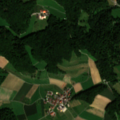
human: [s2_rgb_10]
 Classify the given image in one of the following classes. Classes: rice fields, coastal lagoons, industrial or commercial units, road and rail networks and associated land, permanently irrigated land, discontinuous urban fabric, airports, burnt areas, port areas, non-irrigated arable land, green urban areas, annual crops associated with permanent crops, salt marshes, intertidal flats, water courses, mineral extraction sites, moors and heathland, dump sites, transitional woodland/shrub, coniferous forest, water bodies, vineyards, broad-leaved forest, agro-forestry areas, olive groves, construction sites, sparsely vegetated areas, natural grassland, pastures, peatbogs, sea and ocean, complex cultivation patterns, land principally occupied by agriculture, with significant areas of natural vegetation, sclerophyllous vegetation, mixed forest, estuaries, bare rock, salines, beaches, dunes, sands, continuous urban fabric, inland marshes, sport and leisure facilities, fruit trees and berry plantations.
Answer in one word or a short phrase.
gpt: non-irrigated arable land, broad-leaved forest, mixed forest